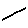
Label: line